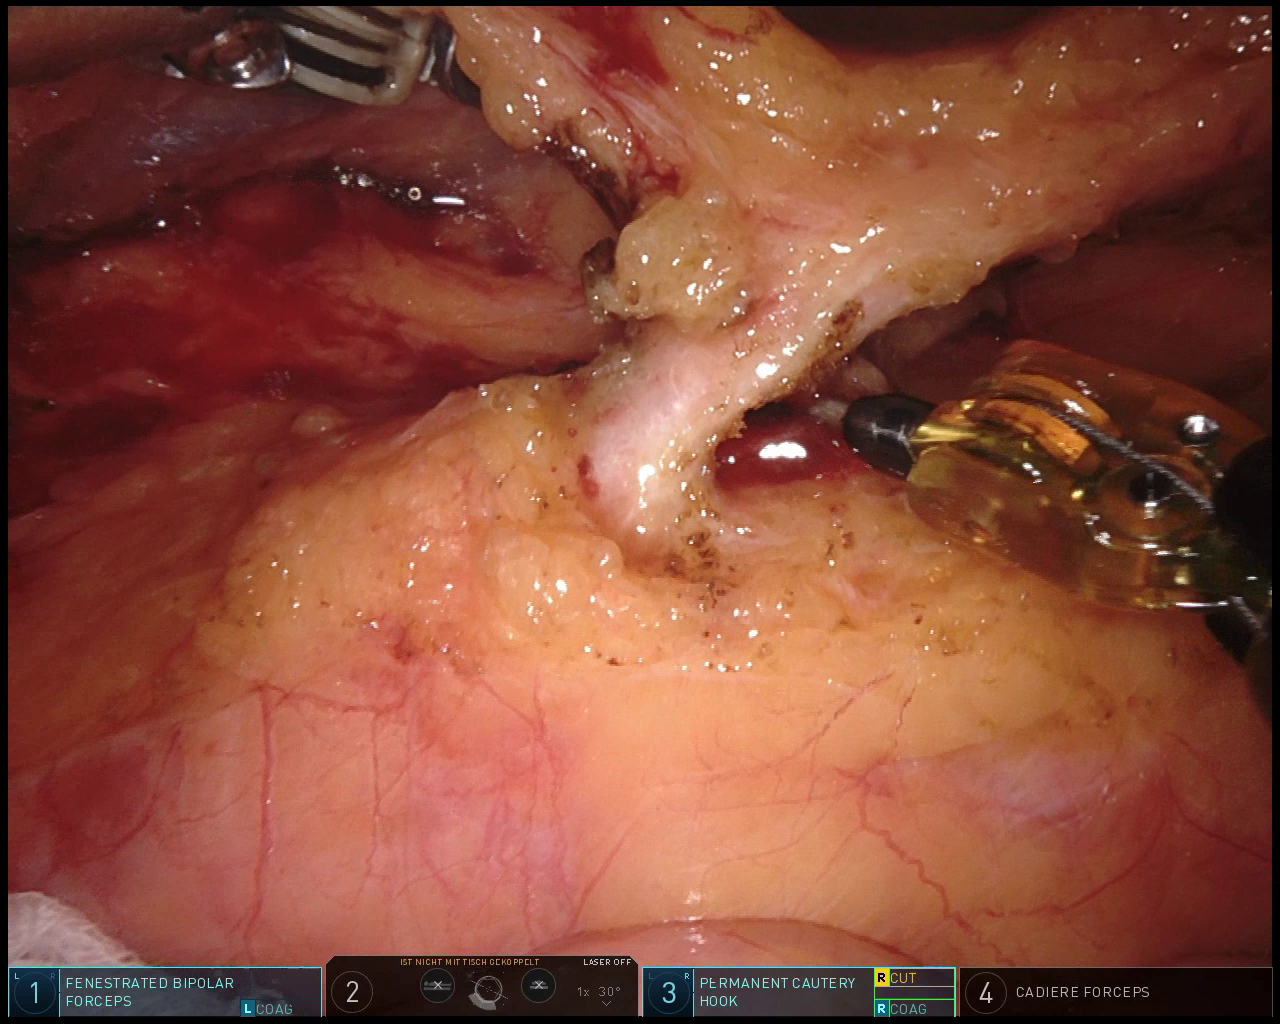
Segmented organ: inferior_mesenteric_artery
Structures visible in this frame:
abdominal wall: no
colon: no
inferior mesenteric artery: yes
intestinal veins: yes
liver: no
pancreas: no
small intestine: yes
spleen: no
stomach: no
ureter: no
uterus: no
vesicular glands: no